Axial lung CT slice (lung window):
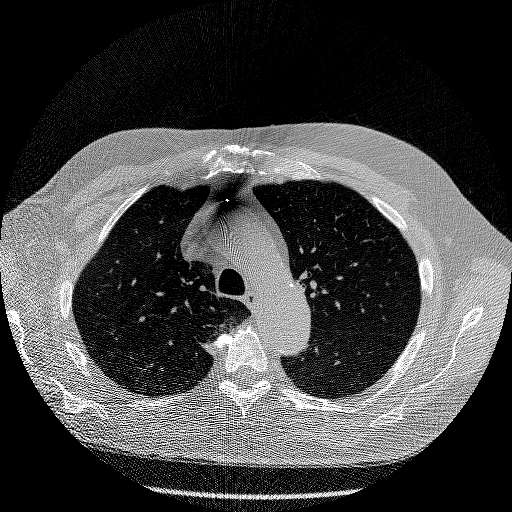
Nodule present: no